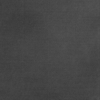
Label: dusty